Current action and preconditions to check: trajectory_clear

Your task: For each precondition in the list above, predict whether it will hold at this action.

Consider the current scene as observed from the mobile robot's camera, and analyze the predicted future states of all dynamic agents (e.g., people, animals, vehicles, or any moving entities) within the NEXT SECOND.

IMPORTANT: Only answer "very likely" if you are absolutely certain—based on strong, clear evidence—that a dynamic agent will violate the precondition in the predicted future state. Do NOT answer "very likely" for unlikely, ambiguous, or low-probability risks.

Ask yourself for each precondition: Is there a high probability, with clear and convincing evidence, that the predicted future states of any dynamic agent will interfere with the predicted future state of the currently executing action within the NEXT SECOND, causing that precondition to fail?

Assess the risk level based on these predictions. Use "likely" or "very likely" if motions create a clear risk of interference.

Use "neutral" or "improbable" if agents are nearby but their predicted paths are clearly diverging or non-conflicting.

Failure Risk Categories: "very improbable", "improbable", "neutral", "likely", "very likely"

Answer Format: Output ONLY the probability_of_failure value from these categories: "very improbable", "improbable", "neutral", "likely", "very likely"

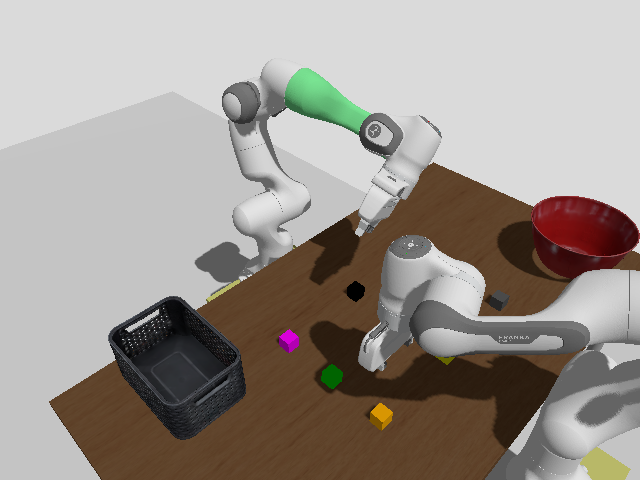

Answer: very improbable